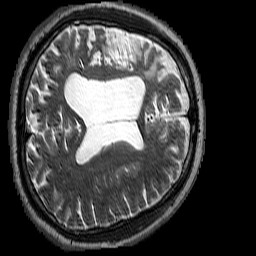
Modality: T2w
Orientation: axial
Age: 50
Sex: male
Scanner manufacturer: siemens
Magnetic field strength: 3 T
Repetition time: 3.35 s
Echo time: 0.213 s